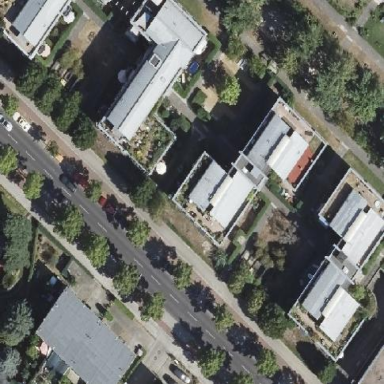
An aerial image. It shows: Building with apartments and flat roof.